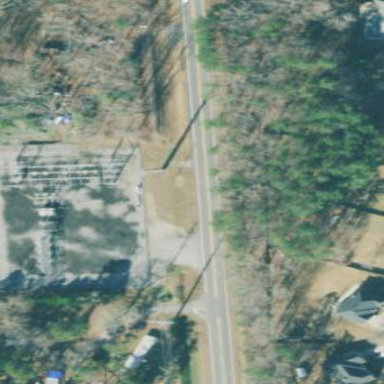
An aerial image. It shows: Distribution level power substation surrounded by fence.